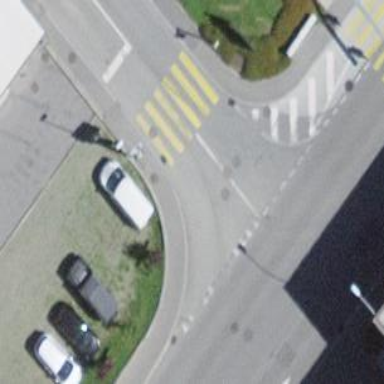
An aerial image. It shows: Marked road crossing.